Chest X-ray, PA view. Patient: 28 years old, sex F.
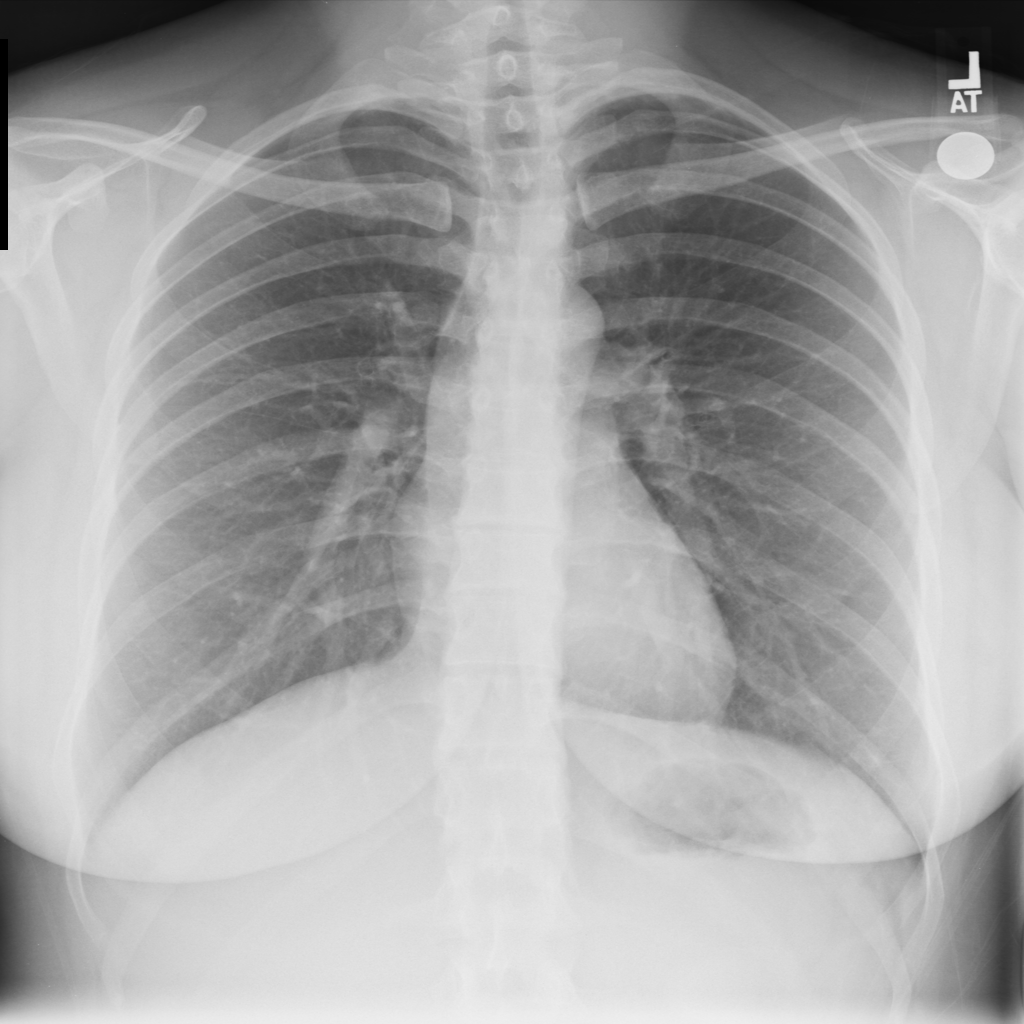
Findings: No Finding